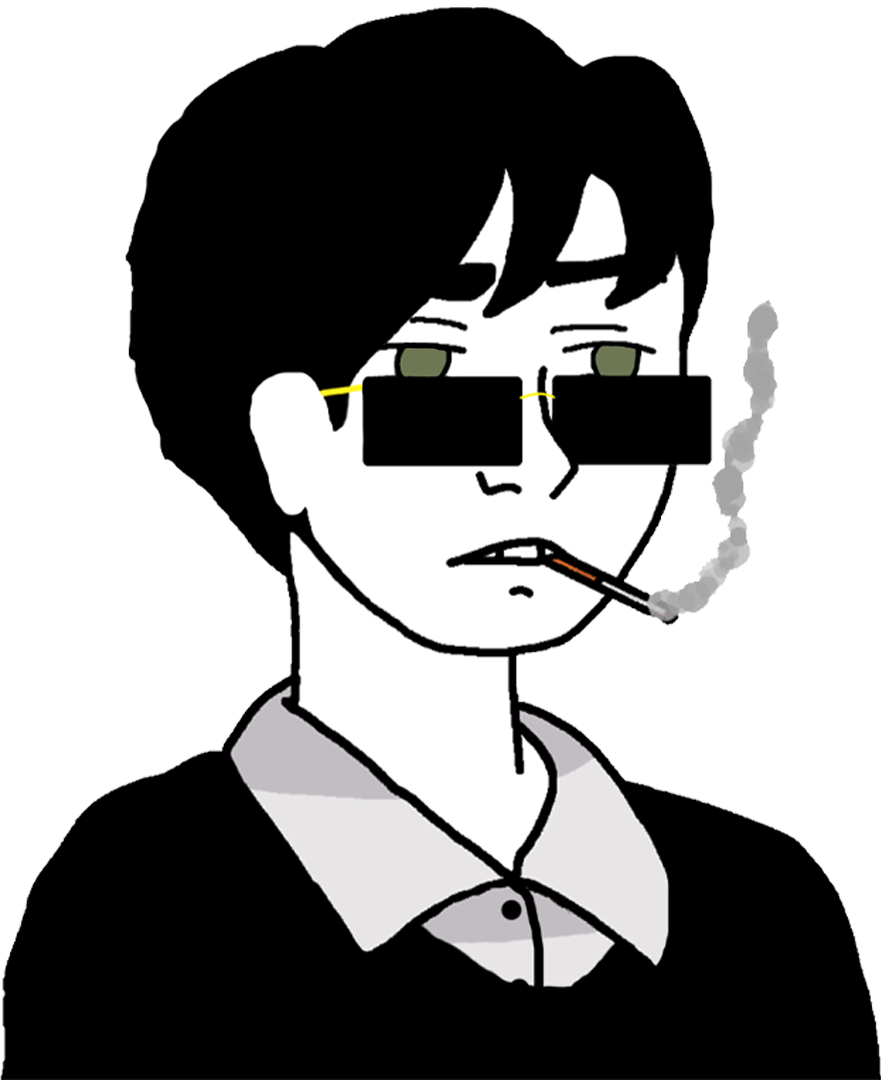
Label: 5_Twinkjak